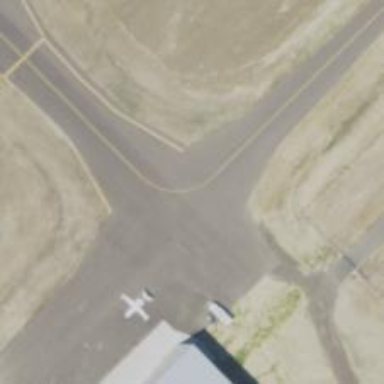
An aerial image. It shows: Image of taxiway at airport.